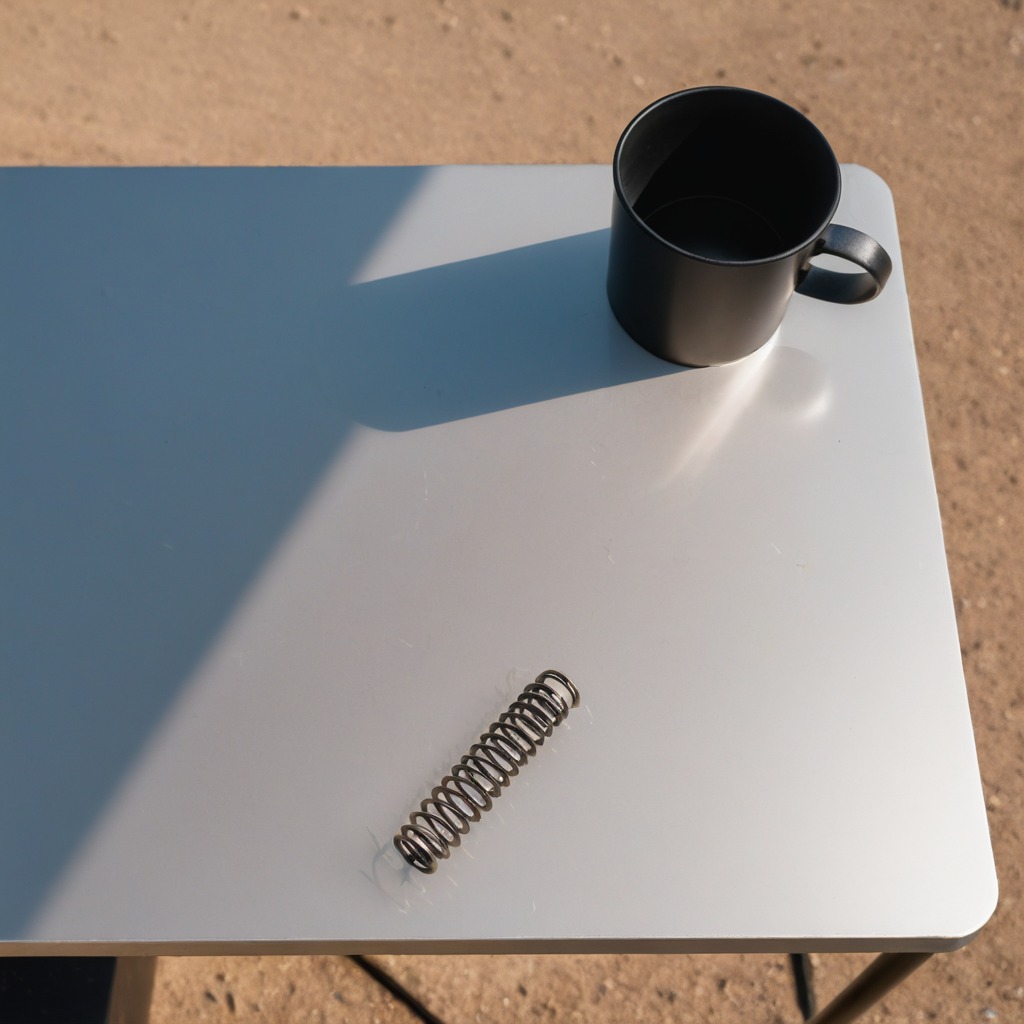
A coiled metal spring is lying on the clean utility table in a temporary outdoor tool station.